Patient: sex F, age 48
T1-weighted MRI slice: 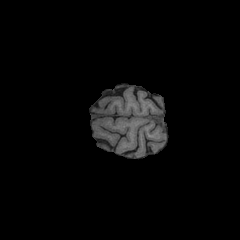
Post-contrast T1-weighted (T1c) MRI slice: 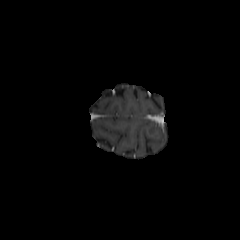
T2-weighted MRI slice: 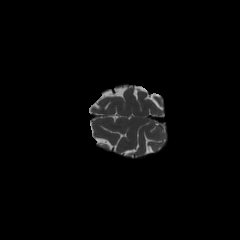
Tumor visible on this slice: no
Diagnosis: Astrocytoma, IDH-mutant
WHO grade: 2